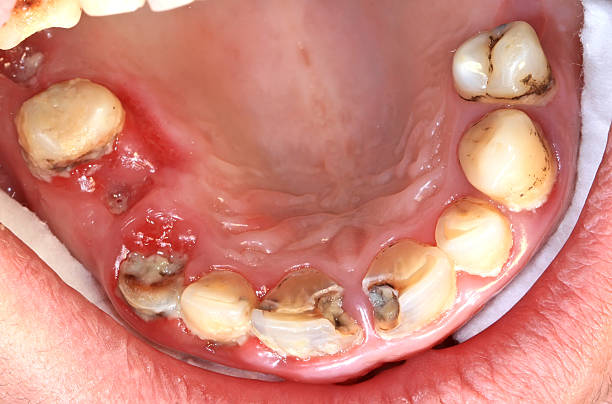
Condition: Gingivitis